Question: How can I select programmatically a 'UITabbarController' item from a 'UISegment' from other 'ViewController'?
'ViewcontrollerA' has a 'UISegmentControl' and a 'ContainerView'
'UITabbarControllerB' is embedded in the 'ContainerView' from 'ViewControllerA' and has itself two 'ViewControllers' 'VCItemA' and 'VCItemB'.
Now the problem is, I can't change the 'VCItem' from 'UITabbarControllerB' via the 'SegmentControl' from 'UIViewcontrollerA'.

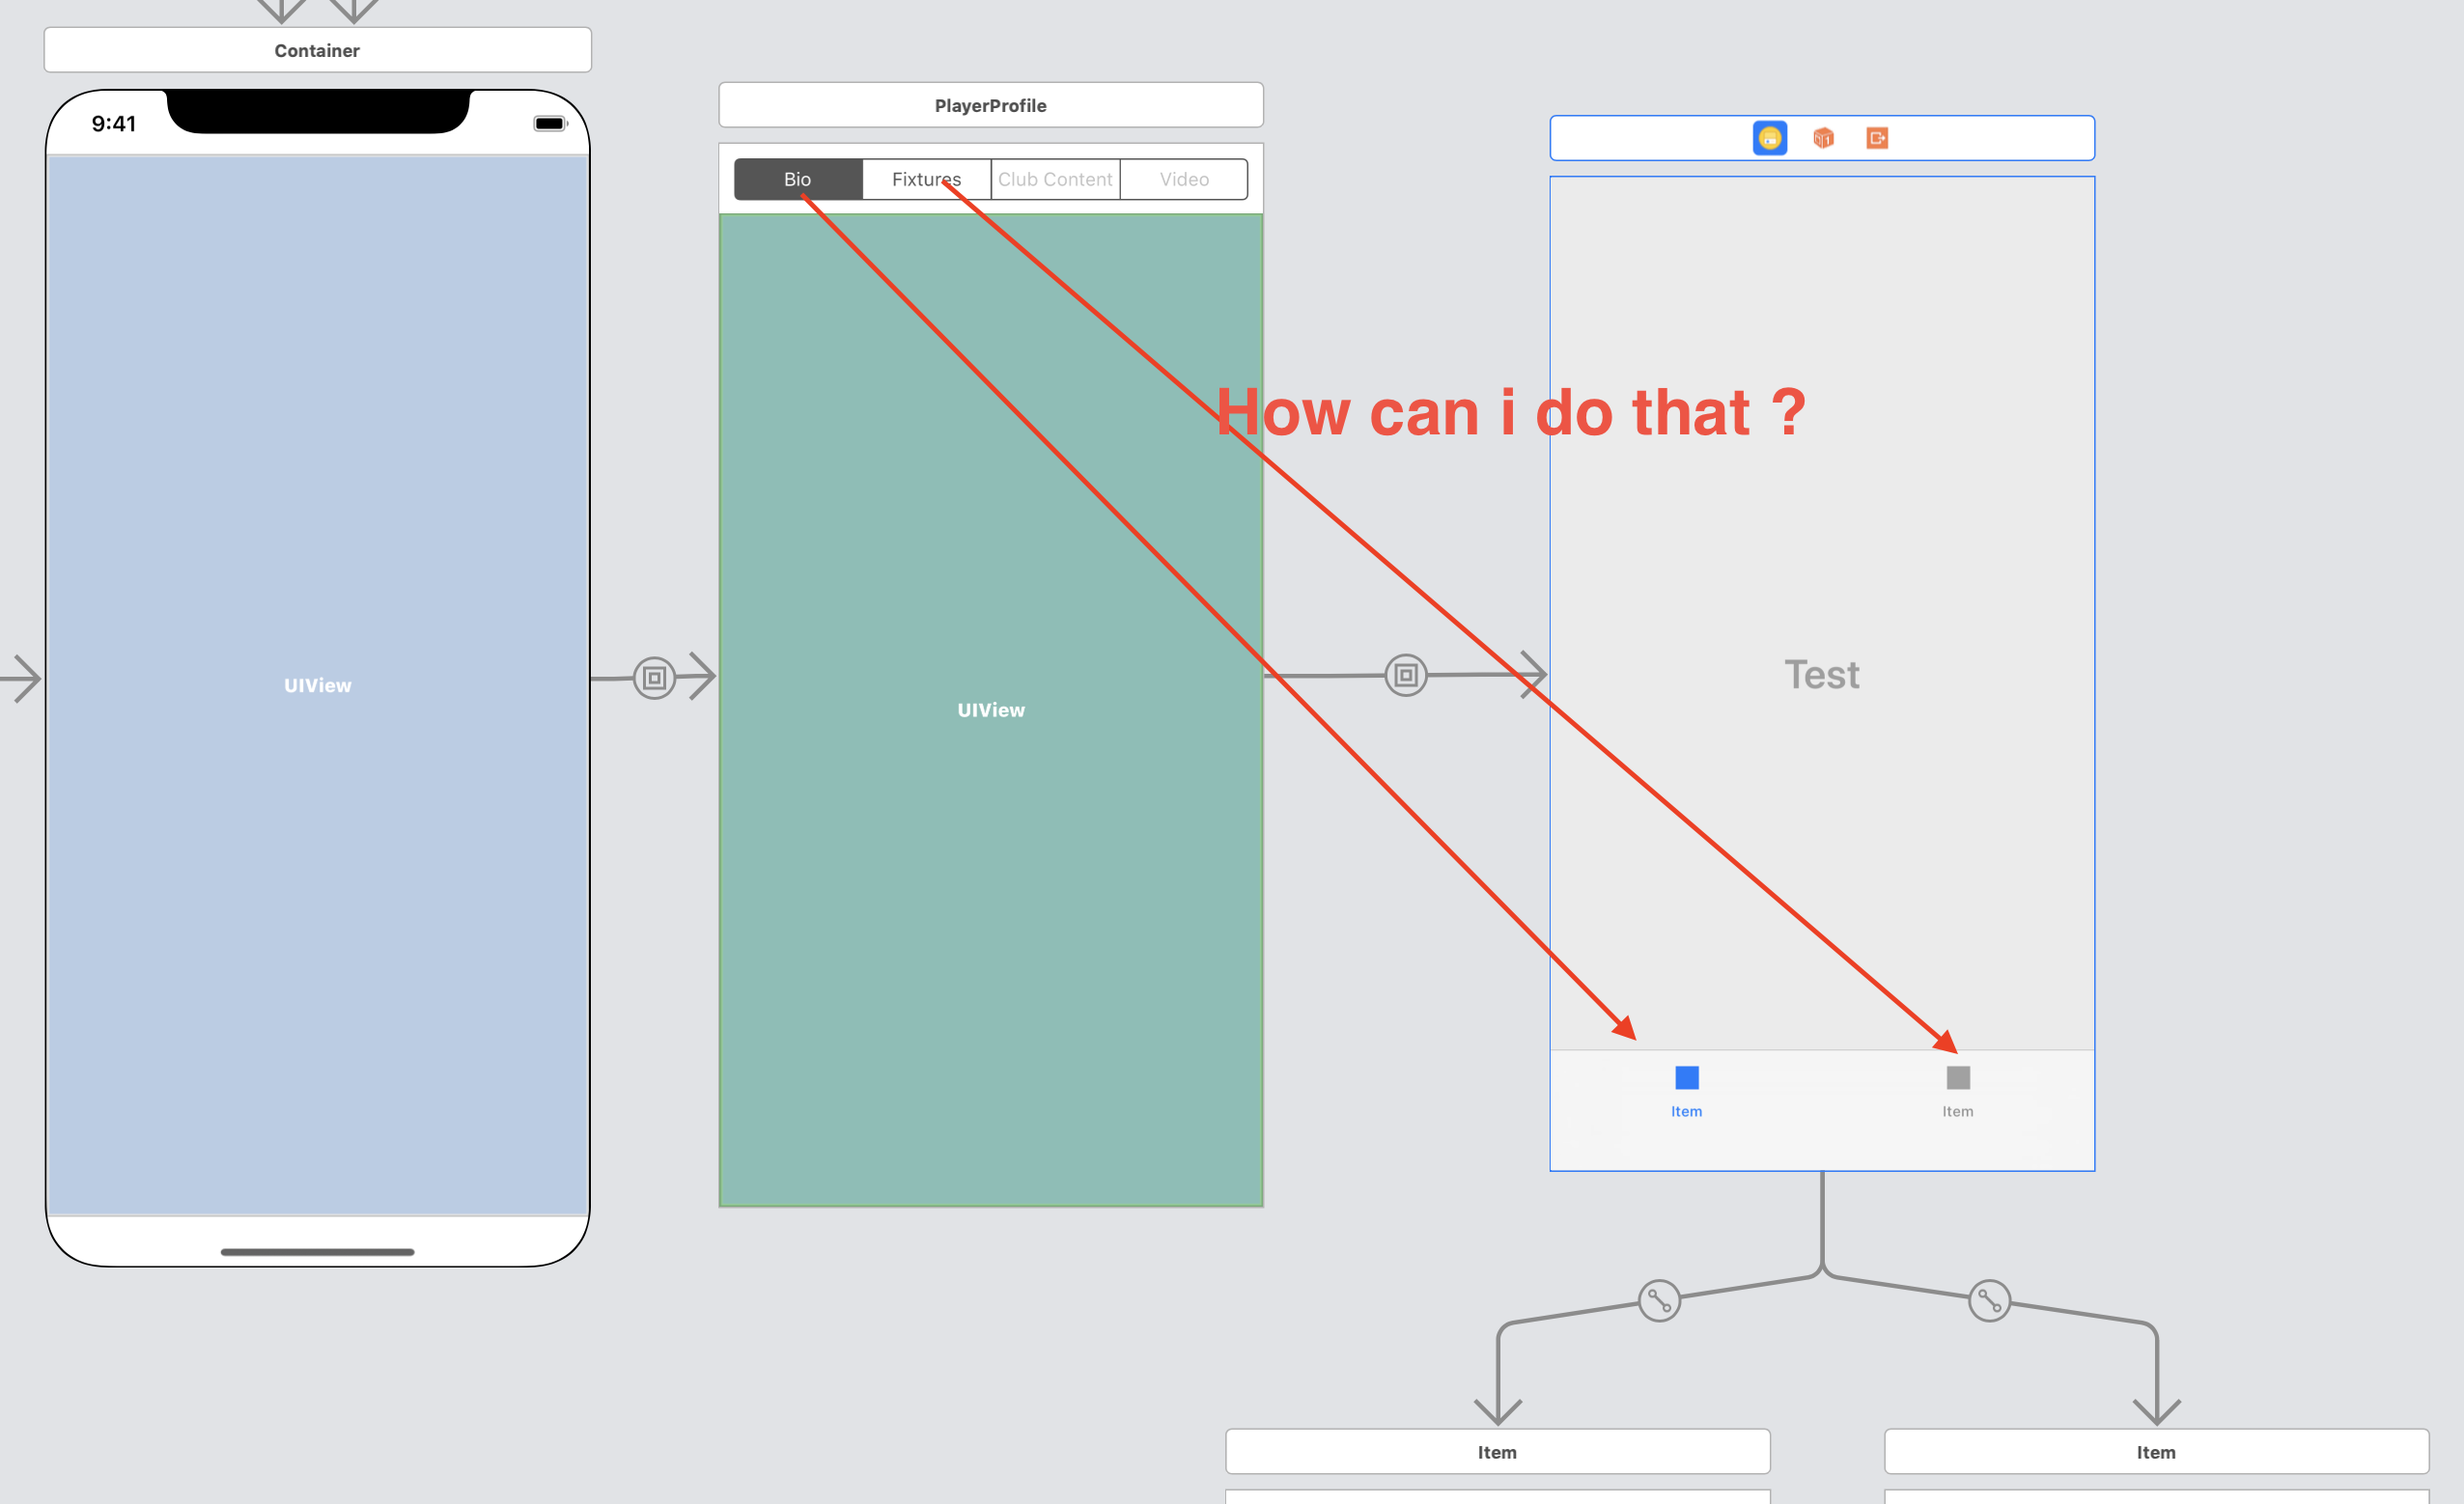
Answer: You can try inside 'ViewcontrollerA' ( Swift)
'''
if let tab = self.children.first as? UITabbarControllerB {
tab.selectedIndex = // 0 or 1
}
'''
---
( Objective - C )
'''
if ([self.childViewController.firstObject isKindOfClass:UITabbarControllerB.self])
UITabbarControllerB* tab = (UITabbarControllerB*) self.childViewController.firstObject;
tab.selectedIndex = // 0 or 1
}
'''